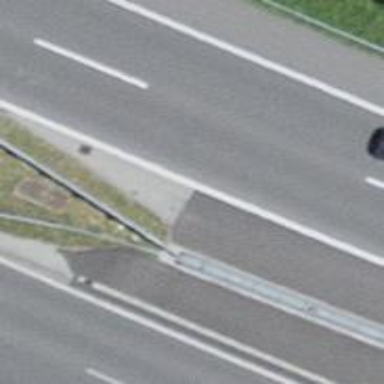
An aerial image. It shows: Guard rail.